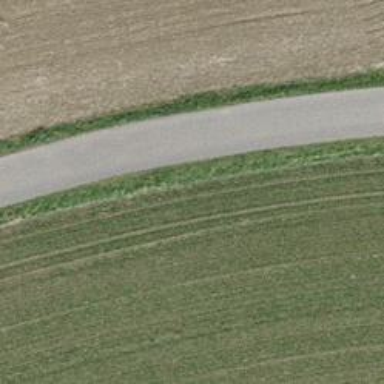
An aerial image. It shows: Unclassified road with asphalt surface. The track type is grade 1.